Question: My goal is to sum the scores with removing the top 2 highest and lowest 2 scores (Row T).
I have been trying to figure out how make the number error change to zero, but am having a difficult time.
My formula is '=(SUM(D9:N9)-LARGE(D9:N9,1)-LARGE(D9:N9,2)-SMALL(D9:N9,1)-SMALL(D9:N9,2))'
Your time and help is very appreciated!!

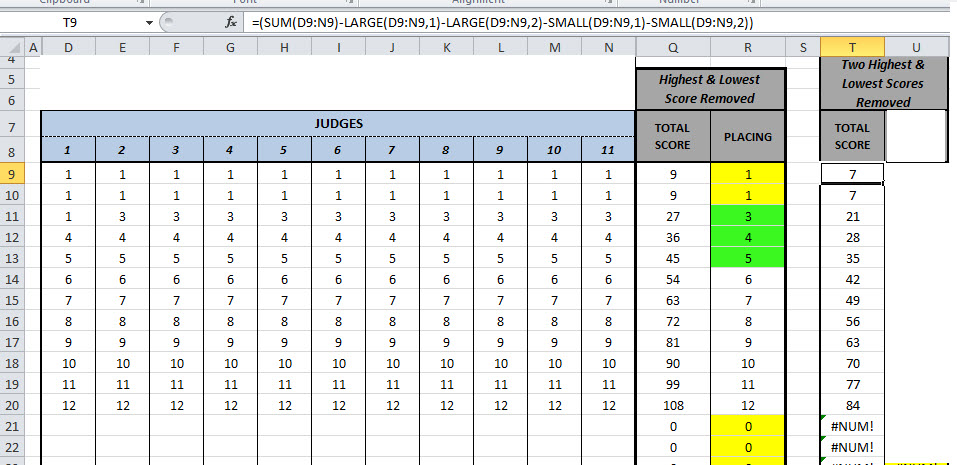
Answer: I assume you don't need to display if the PLACING is 0. (ie from the previous question, placing 0 means "nothing on this row" ... so then you should be able to just do:
'''
=if(r9=0,0,(SUM(D9:N9)-LARGE(D9:N9,1)-LARGE(D9:N9,2)-SMALL(D9:N9,1)-SMALL(D9:N9,2)))
'''